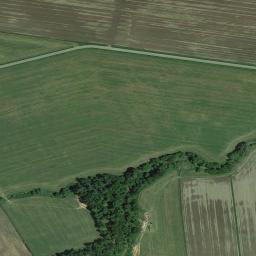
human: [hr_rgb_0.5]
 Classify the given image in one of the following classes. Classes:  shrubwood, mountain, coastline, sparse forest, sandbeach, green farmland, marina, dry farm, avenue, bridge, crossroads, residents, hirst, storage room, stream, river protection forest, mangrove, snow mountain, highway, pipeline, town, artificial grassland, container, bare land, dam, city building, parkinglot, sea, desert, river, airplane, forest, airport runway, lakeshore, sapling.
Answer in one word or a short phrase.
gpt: green farmland